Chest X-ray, AP view. Patient: 35 years old, sex M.
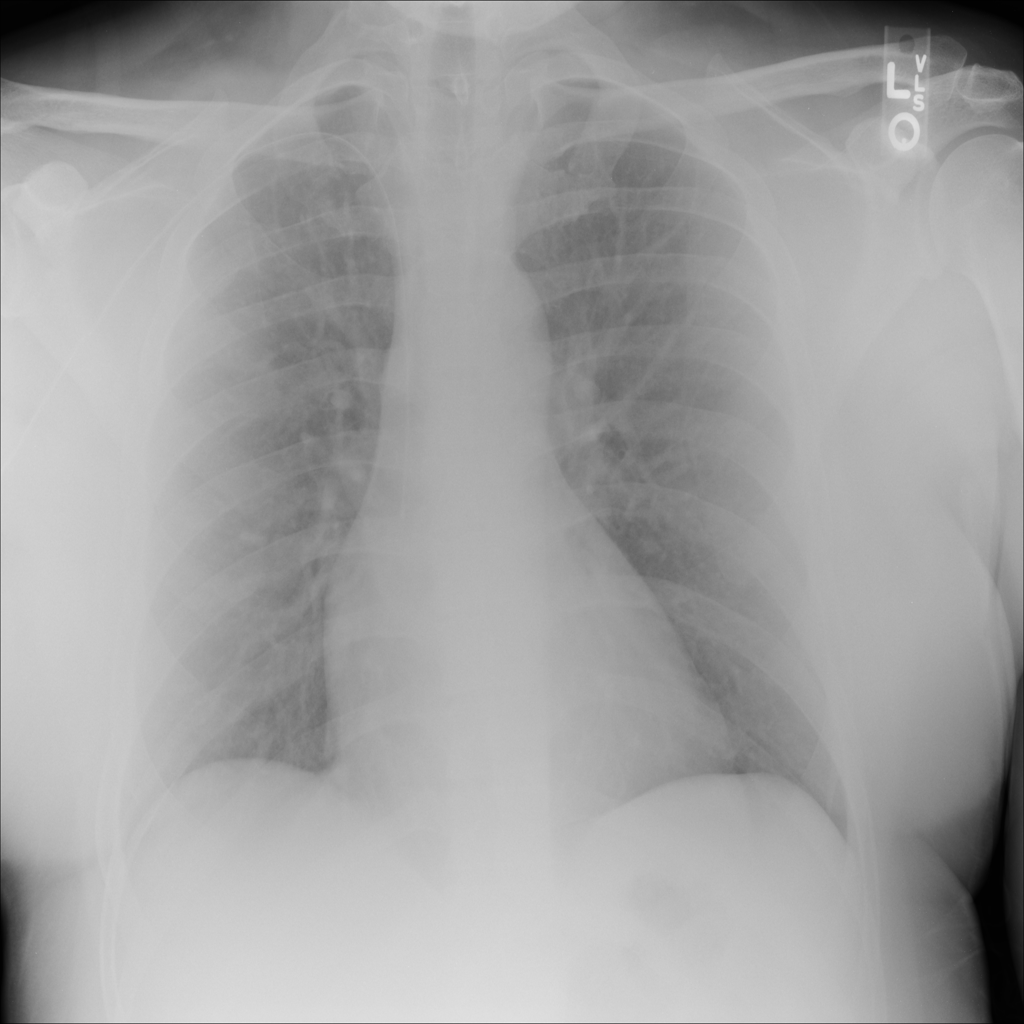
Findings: No Finding